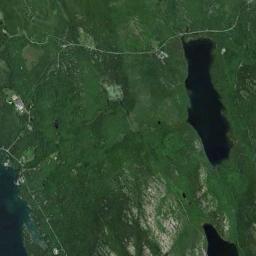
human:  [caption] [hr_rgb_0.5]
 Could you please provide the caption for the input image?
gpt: There is a large green area in the lake in a wetland, There are lush green plants on the green area  , and there are several winding roads on the land .

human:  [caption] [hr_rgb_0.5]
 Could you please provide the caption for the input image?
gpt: The wetland consists of green plants and water .

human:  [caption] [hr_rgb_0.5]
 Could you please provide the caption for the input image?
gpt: Half the area of this wetland is dark blue water .

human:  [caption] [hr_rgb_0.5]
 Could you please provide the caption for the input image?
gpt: There are many different shapes of water around the wetlands .

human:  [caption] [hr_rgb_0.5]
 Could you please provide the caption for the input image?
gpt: There are many green areas and some water areas on the wetland .